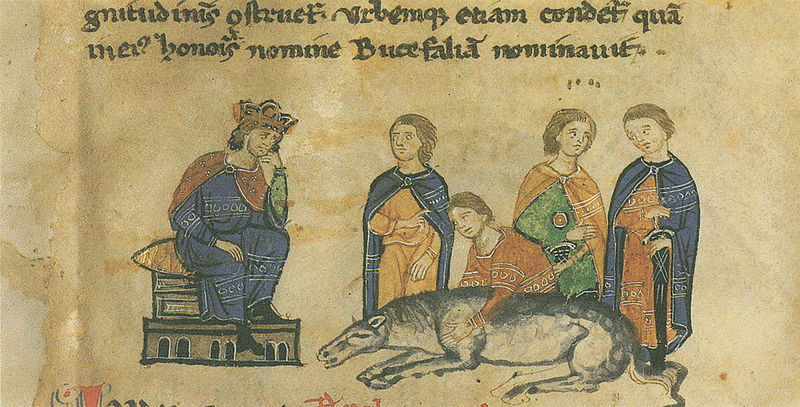
Titel: Alexanderroman
Institution: Leipzig, Stadtbibliothek
Schlagwörter: hand, menschen, ausschnitt, männer, stützen, tier, tod, trauer, fünf, gold, sitzend, gotik, krone, esel, pferd, schrift, könig, thron, detail, umarmen, buch, text, mäntel, herrscher, goldschnitt, sterben, mittelalter, audienz, umhänge, opfer, latein, buchmalerei, herab, althochdeutsch, buchkunst